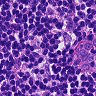
Metastatic tissue present: no